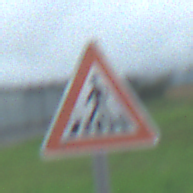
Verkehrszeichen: FussgaengerueberwegRechts
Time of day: Midday
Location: Outdoor (Suburban)
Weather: Overcast
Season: NotSpecified
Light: Natural